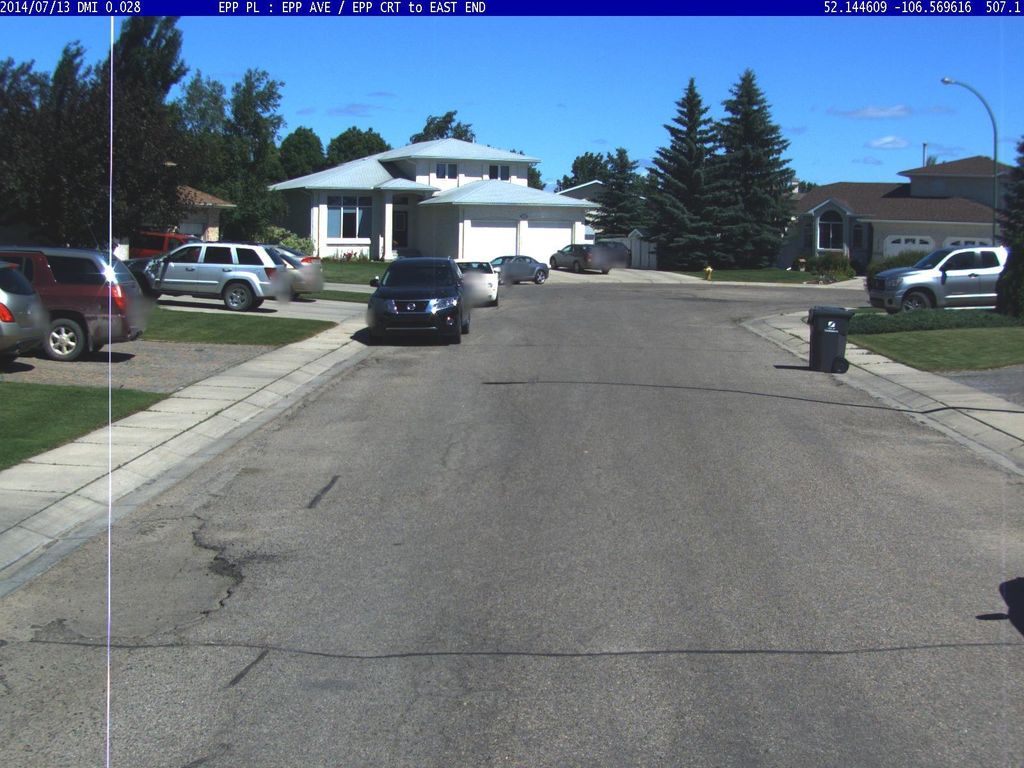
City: saskatoon